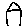
Label: house